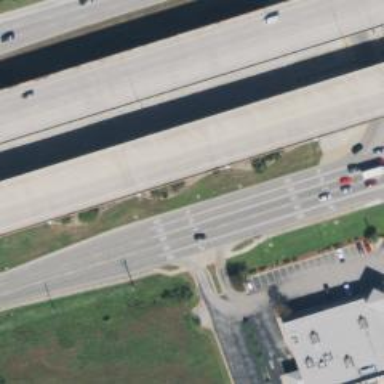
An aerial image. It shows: Secondary road with asphalt surface and frontage road.